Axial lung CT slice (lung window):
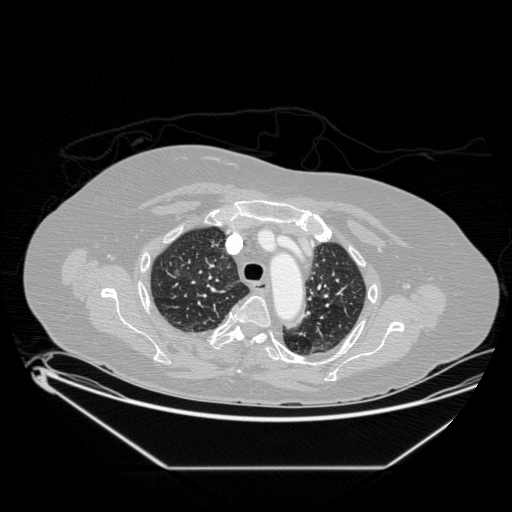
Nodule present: yes
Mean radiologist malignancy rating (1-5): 3